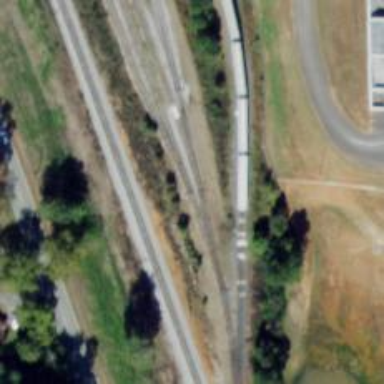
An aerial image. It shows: Rail spur service.